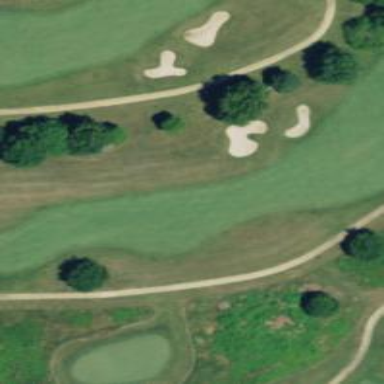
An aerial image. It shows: Area of rough grass used for golf.